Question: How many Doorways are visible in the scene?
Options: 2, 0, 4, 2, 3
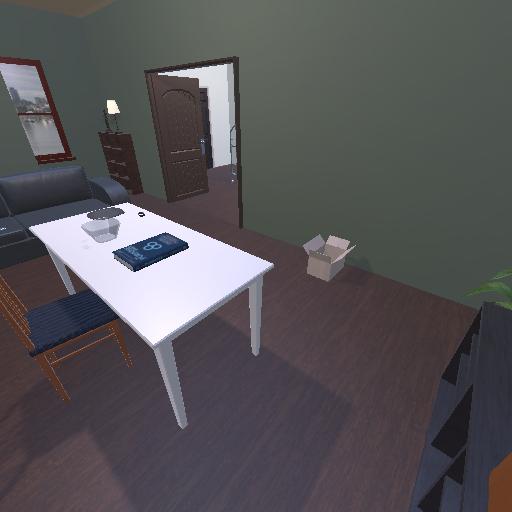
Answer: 2